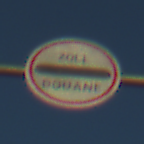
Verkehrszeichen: Zollstelle
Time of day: SunriseSunset
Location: Outdoor (RoadRail)
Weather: Clear
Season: NotSpecified
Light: Natural